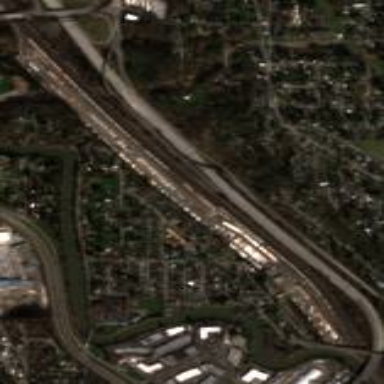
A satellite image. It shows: Railroad area.